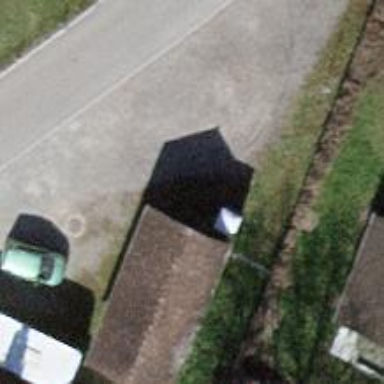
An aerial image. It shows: Toilets are available here.